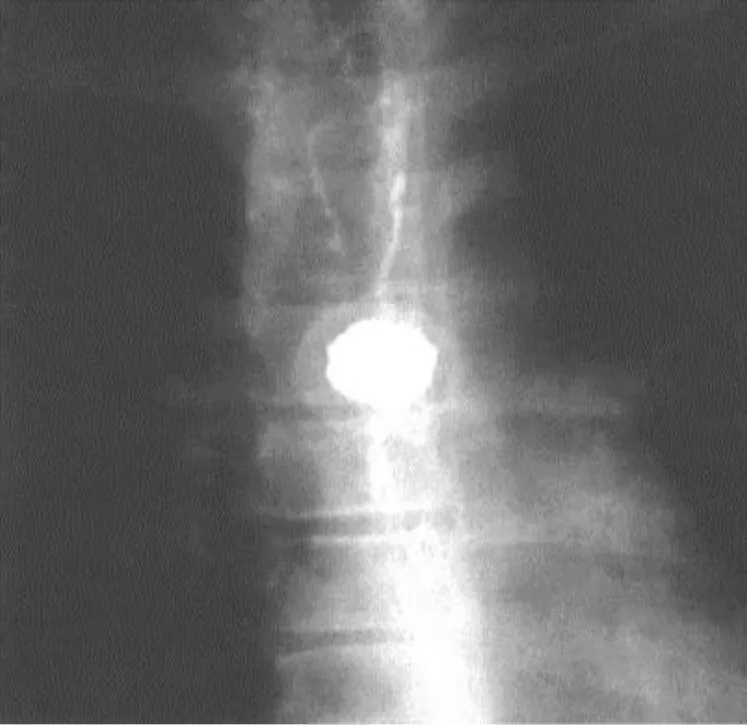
Preoperative esophagography - round esophageal opacity.
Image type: radiology (x_ray)